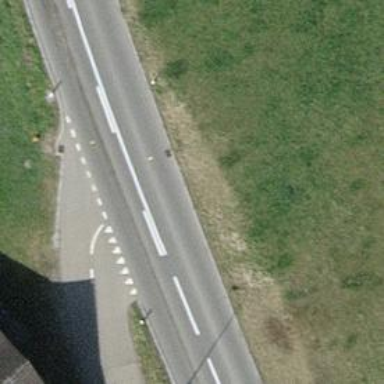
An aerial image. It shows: Asphalt road classified as tertiary.